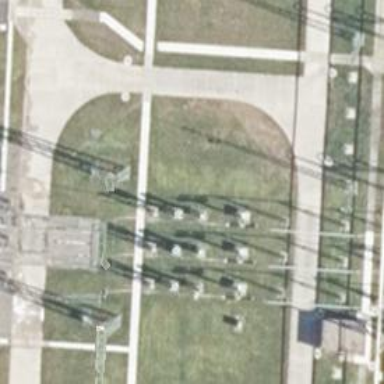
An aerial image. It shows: Outdoor switch with three cables connected.